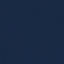
Land use / land cover: SeaLake